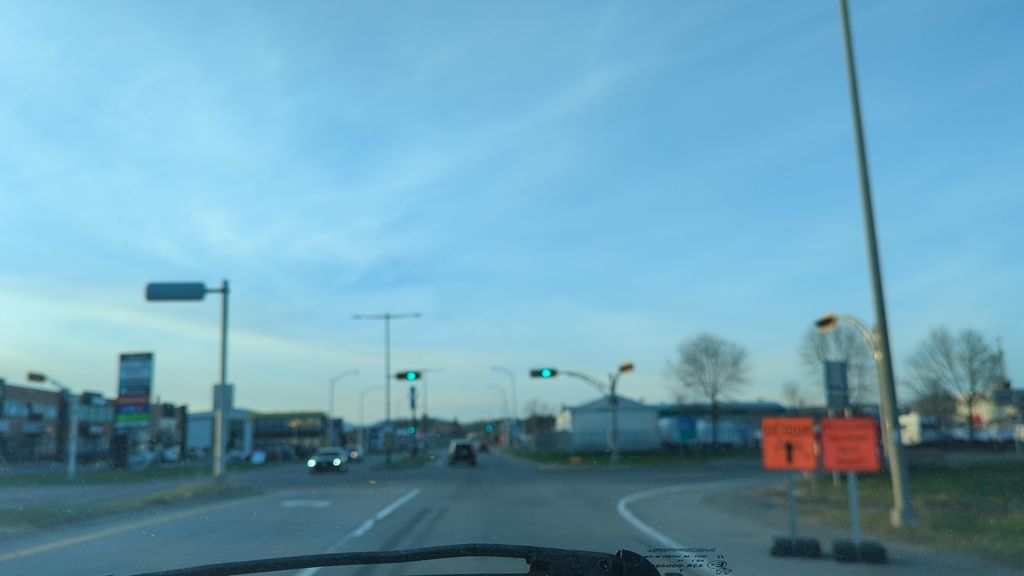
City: quebec_city